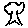
Label: tree